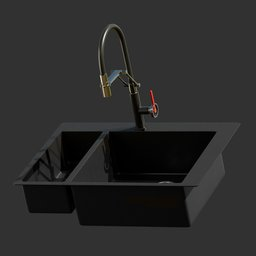
Label: appliances